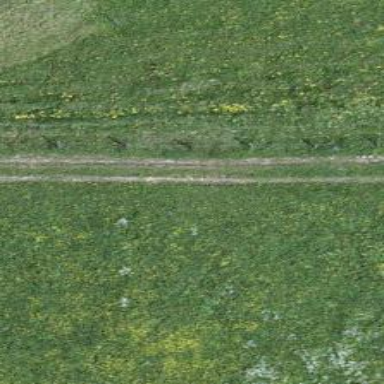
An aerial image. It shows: Grass track with Grade 4 tracktype.